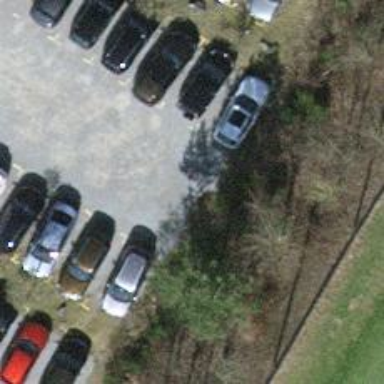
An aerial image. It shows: Parking aisle designated as service road.